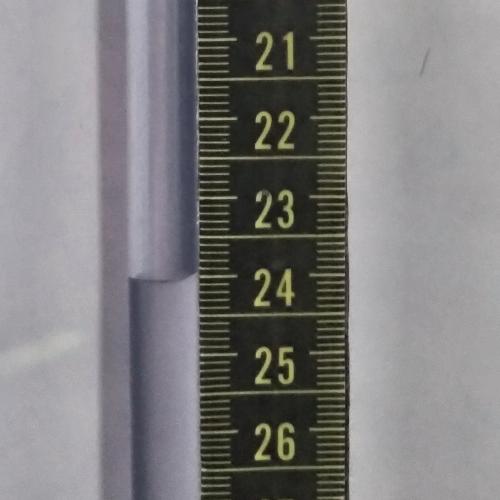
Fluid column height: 24.0 cm